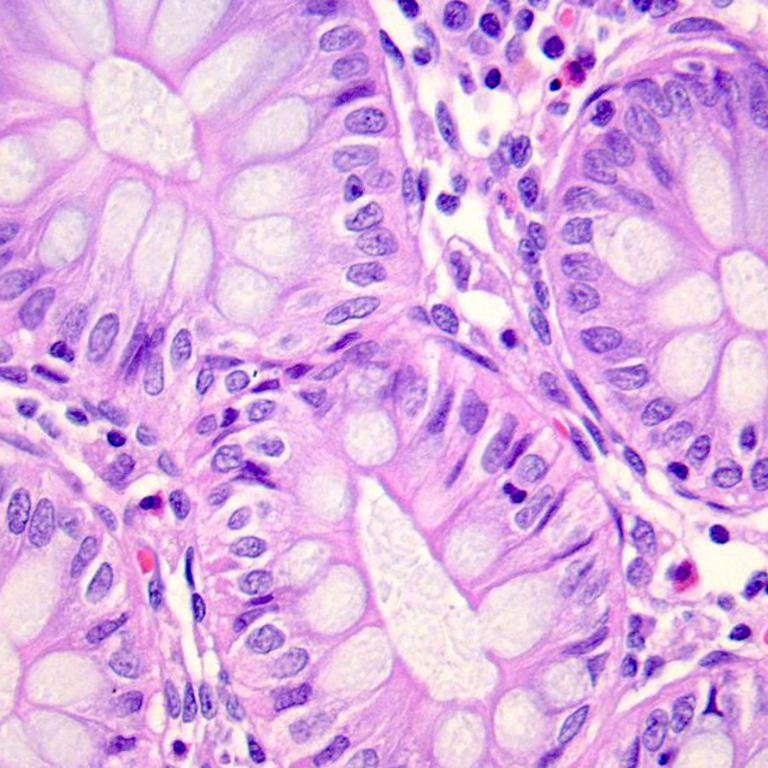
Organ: colon
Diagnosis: benign